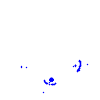
Particle: electron